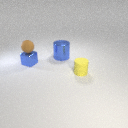
small yellow rubber cylinder to the right of small blue metal cube